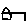
Label: house